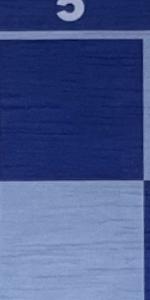
Label: Empty